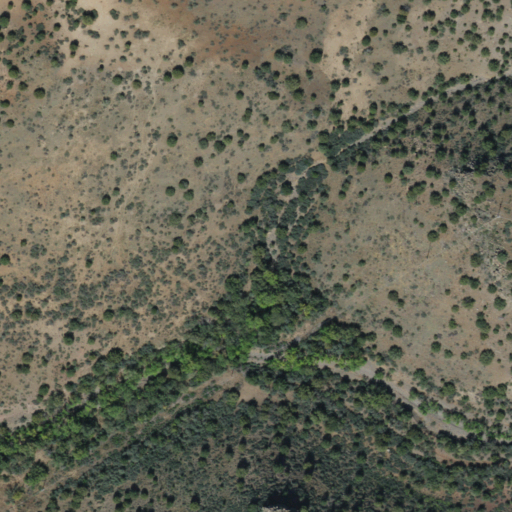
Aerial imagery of valley in Arizona named Reno Canyon containing shrub and evergreen forest